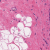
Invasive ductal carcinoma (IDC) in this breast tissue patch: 0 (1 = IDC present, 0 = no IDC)